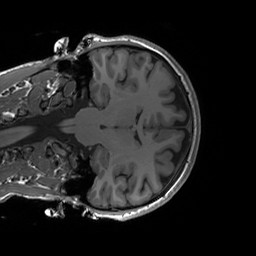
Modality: T1w
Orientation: coronal
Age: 26
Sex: female